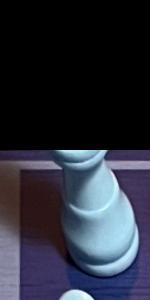
Label: King_White